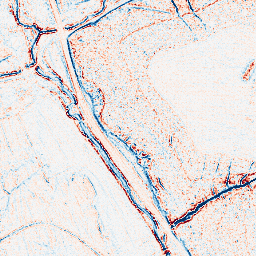
Category: edge_preserving
Decomposition family: bilateral
Decomposition parameters: d: 5
sigma_color: 150
sigma_space: 50
Upsampling method: sinc_blackman
Upsampling parameters: scale: 2
kernel_size: 4
Upsampling scale: 2